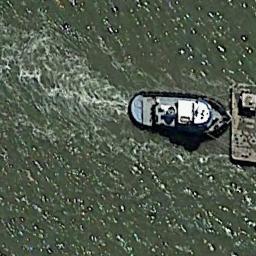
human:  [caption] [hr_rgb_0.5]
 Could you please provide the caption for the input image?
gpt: There is a ship at sea .

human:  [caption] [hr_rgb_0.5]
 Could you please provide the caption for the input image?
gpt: The ship is sailing in the dark green water .

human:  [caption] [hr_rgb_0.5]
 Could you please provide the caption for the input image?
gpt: A white boat docked by the dock .

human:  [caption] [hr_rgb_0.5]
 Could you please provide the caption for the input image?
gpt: There is a ship in the green water on the shore .

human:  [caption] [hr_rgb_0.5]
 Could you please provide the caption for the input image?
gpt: The ship is surrounded by green water .